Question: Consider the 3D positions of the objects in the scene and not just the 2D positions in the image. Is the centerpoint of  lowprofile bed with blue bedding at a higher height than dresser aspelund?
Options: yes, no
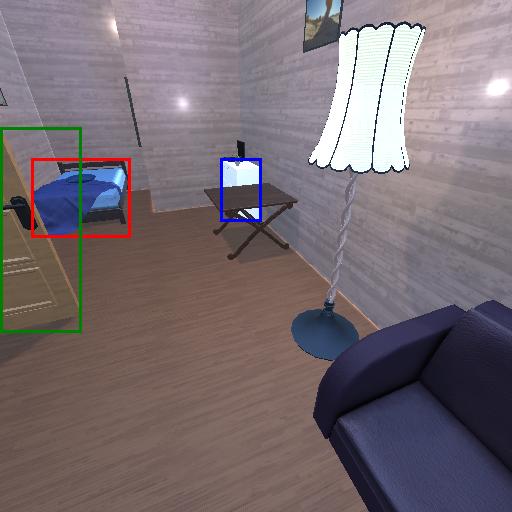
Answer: yes